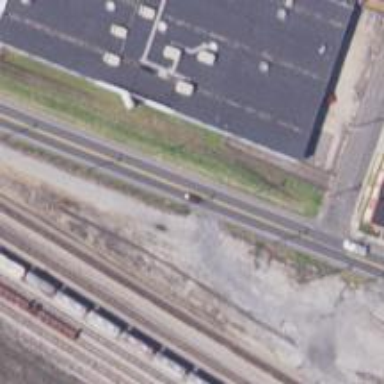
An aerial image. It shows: Abandoned railway.